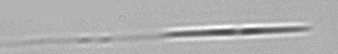
Label: Pseudo-nitzschia